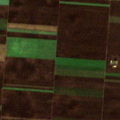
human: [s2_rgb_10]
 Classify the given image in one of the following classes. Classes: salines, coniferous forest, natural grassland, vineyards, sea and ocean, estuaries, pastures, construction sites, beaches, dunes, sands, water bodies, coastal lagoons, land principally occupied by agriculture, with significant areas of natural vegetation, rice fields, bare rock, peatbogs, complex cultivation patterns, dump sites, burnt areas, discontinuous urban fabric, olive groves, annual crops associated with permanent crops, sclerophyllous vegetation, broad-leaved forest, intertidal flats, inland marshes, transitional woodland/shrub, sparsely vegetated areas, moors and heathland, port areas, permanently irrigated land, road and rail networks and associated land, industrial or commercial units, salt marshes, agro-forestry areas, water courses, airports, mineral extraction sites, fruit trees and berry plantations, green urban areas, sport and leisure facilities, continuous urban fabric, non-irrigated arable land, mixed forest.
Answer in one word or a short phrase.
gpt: non-irrigated arable land